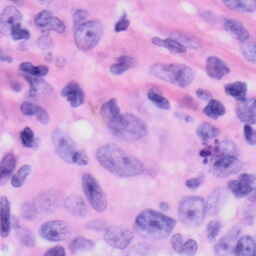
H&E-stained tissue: Skin